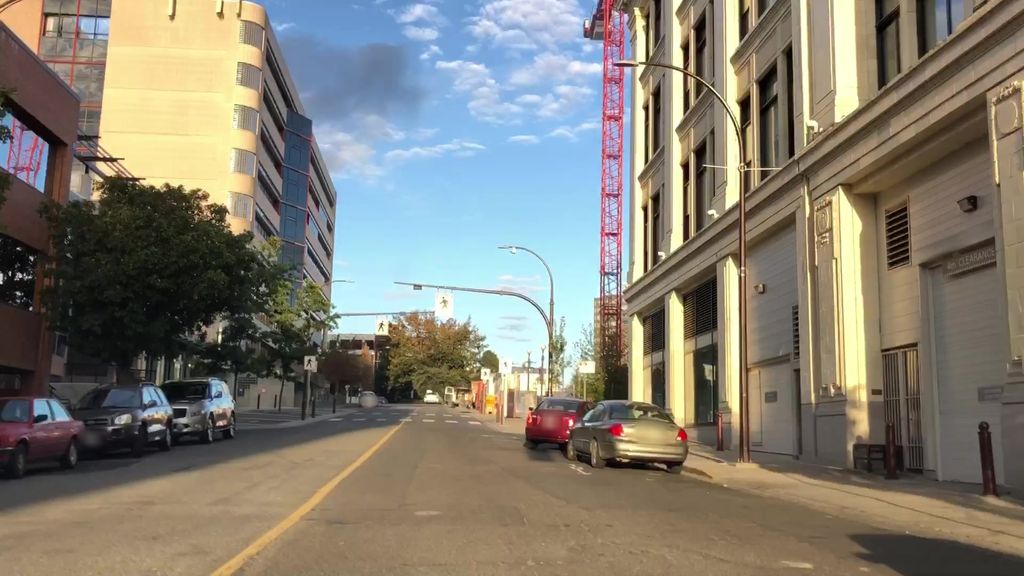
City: victoria